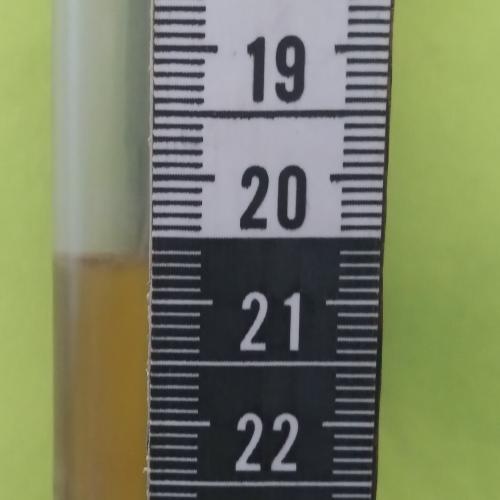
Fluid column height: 20.7 cm